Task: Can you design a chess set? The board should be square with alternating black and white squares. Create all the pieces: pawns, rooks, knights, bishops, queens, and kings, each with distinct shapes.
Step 540:
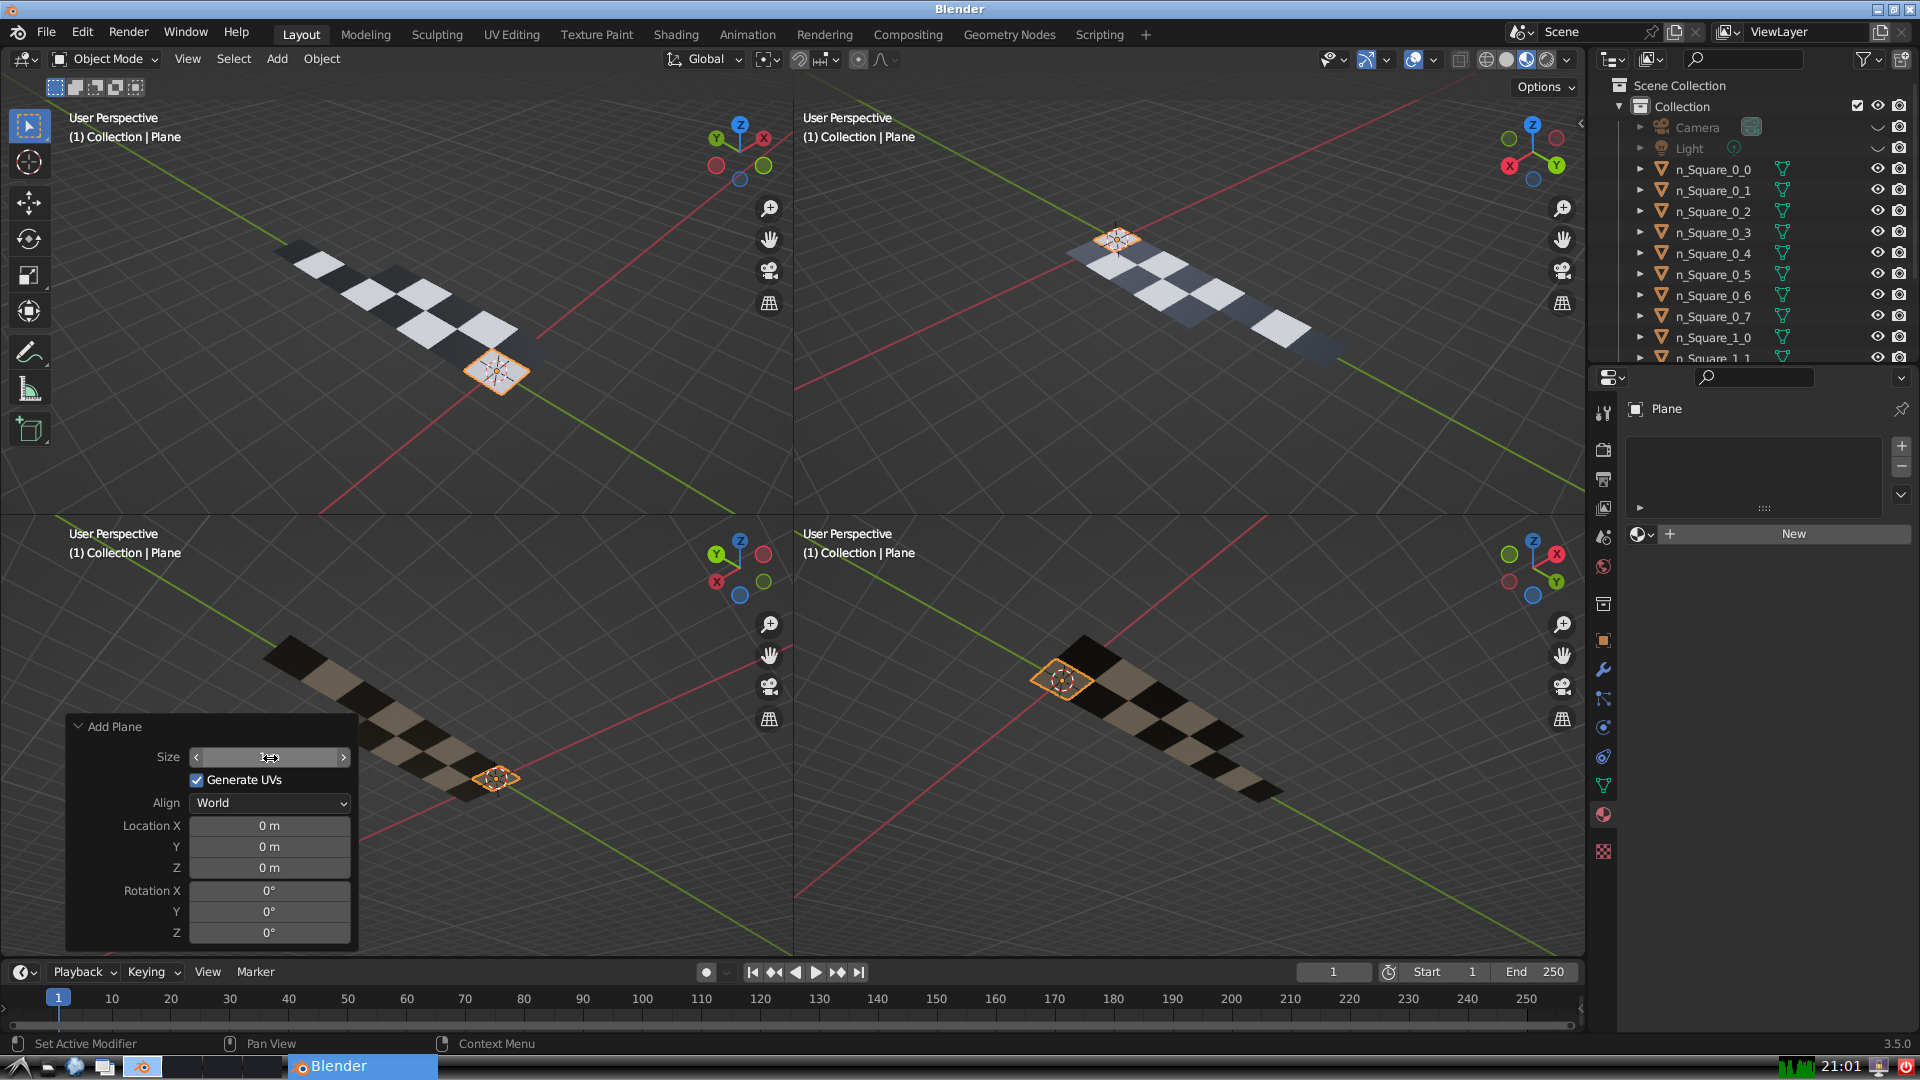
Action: click: no